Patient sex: M
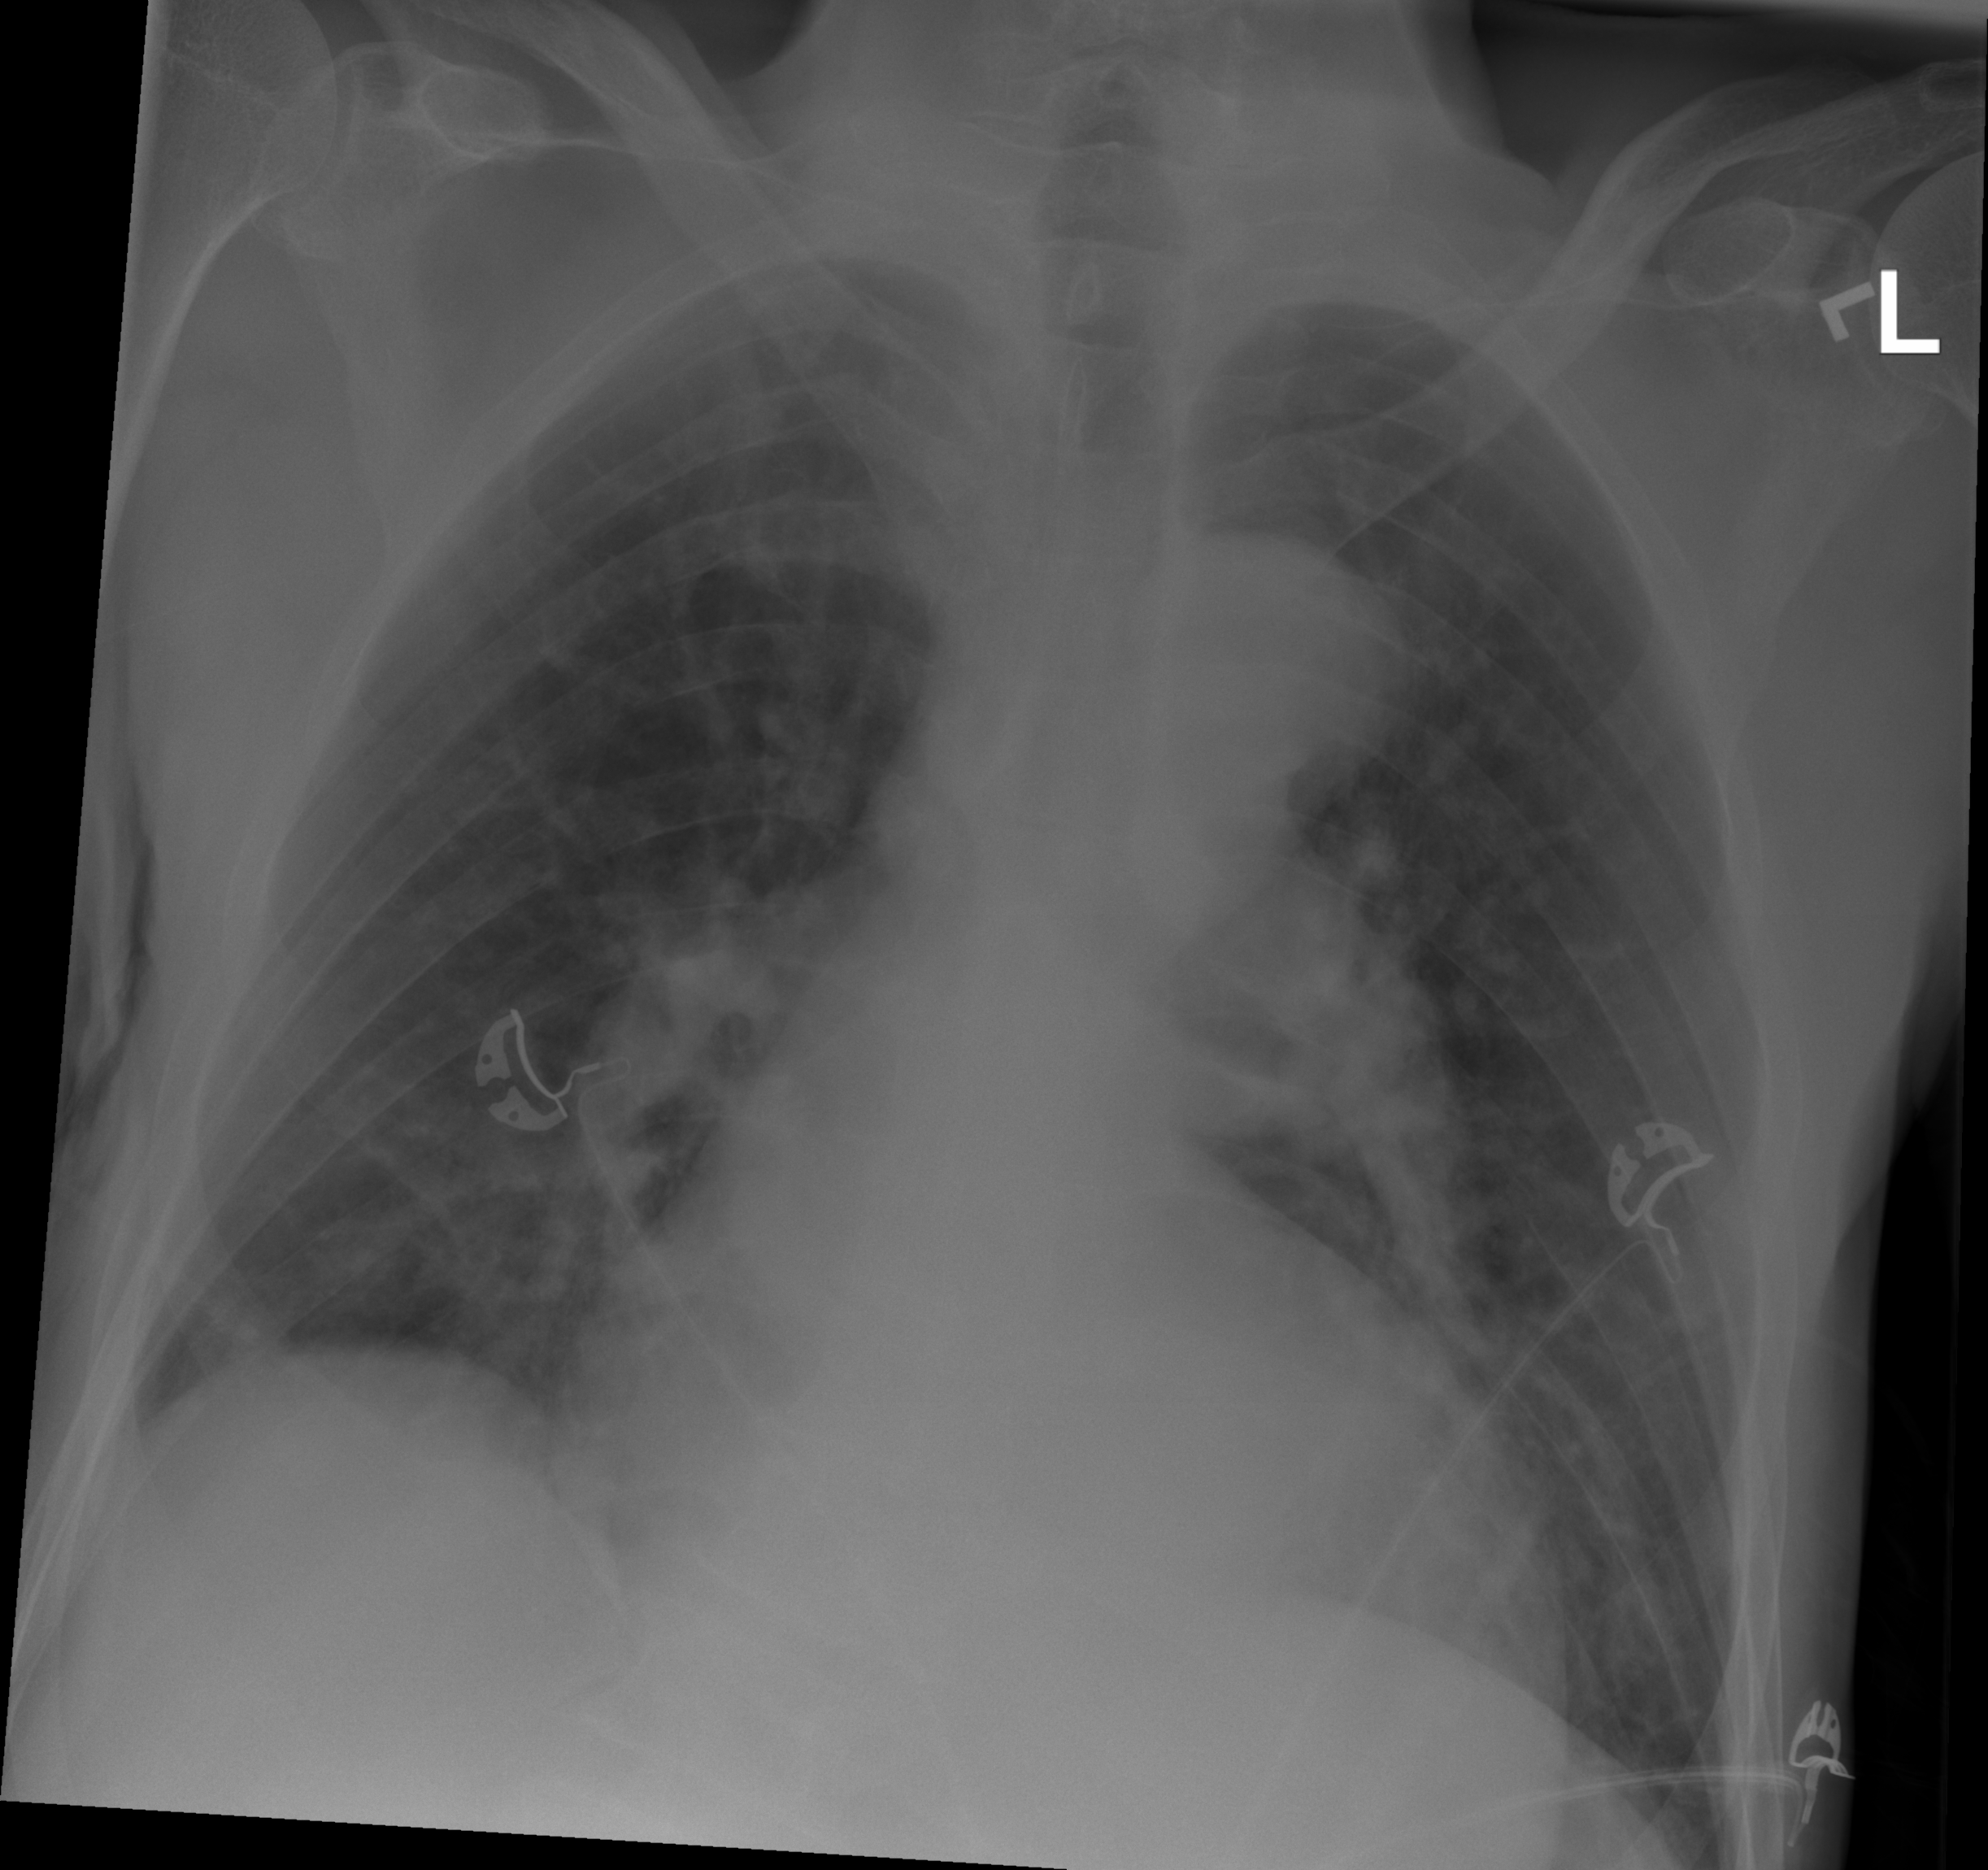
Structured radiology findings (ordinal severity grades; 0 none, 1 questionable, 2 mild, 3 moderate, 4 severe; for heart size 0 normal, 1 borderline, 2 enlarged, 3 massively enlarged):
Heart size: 2
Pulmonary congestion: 2
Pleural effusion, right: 0
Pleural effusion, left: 0
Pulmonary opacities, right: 0
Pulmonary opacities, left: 0
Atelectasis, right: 0
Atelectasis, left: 0